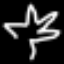
Label: leaf